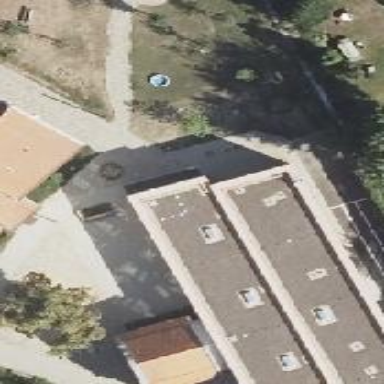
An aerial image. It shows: School building.